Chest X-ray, PA view. Patient: 61 years old, sex M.
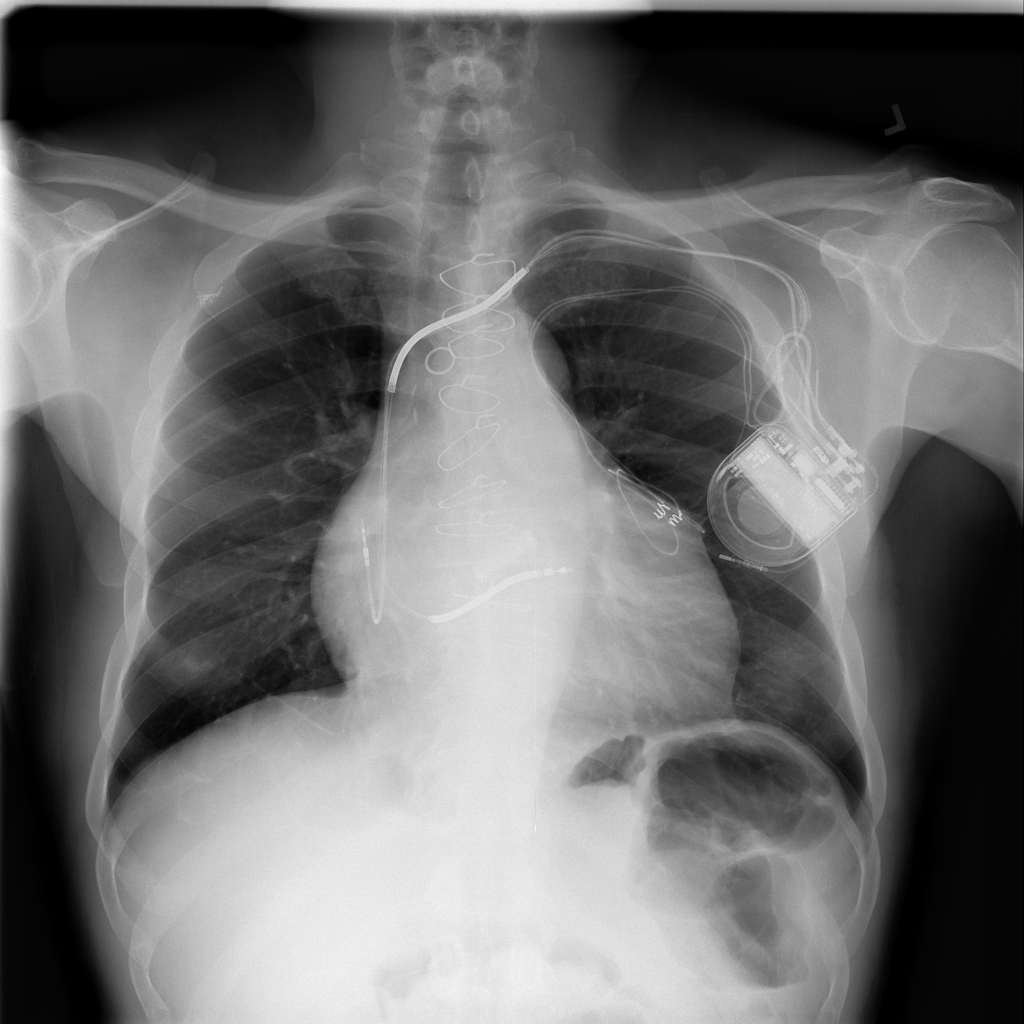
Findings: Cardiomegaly